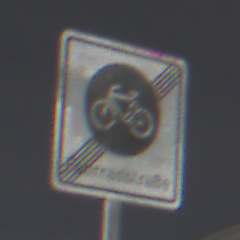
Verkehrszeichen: EndeFahrradstrasse
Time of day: Night
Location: Outdoor (Urban)
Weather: PartlyCloudy
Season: NotSpecified
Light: Artificial